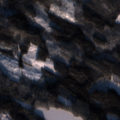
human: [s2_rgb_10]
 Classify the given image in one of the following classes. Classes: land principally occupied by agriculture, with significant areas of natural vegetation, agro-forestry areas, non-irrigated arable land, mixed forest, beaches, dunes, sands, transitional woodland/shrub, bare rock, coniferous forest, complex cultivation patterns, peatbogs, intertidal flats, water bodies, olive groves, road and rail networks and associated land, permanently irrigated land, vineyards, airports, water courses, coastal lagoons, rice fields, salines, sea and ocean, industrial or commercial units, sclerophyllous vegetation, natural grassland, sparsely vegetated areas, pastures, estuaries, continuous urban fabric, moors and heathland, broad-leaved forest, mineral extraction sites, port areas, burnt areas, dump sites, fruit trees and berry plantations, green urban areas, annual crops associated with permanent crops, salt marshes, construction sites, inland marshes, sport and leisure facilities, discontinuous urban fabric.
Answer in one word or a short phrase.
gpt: coniferous forest, mixed forest, transitional woodland/shrub